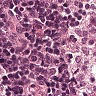
Metastatic tissue present: no